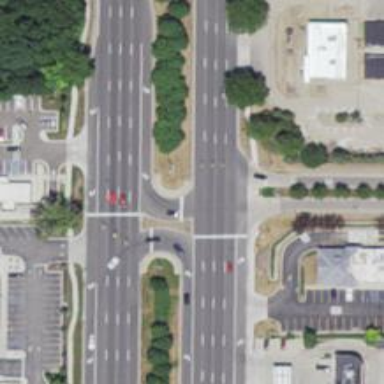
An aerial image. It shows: Primary link road with asphalt surface.